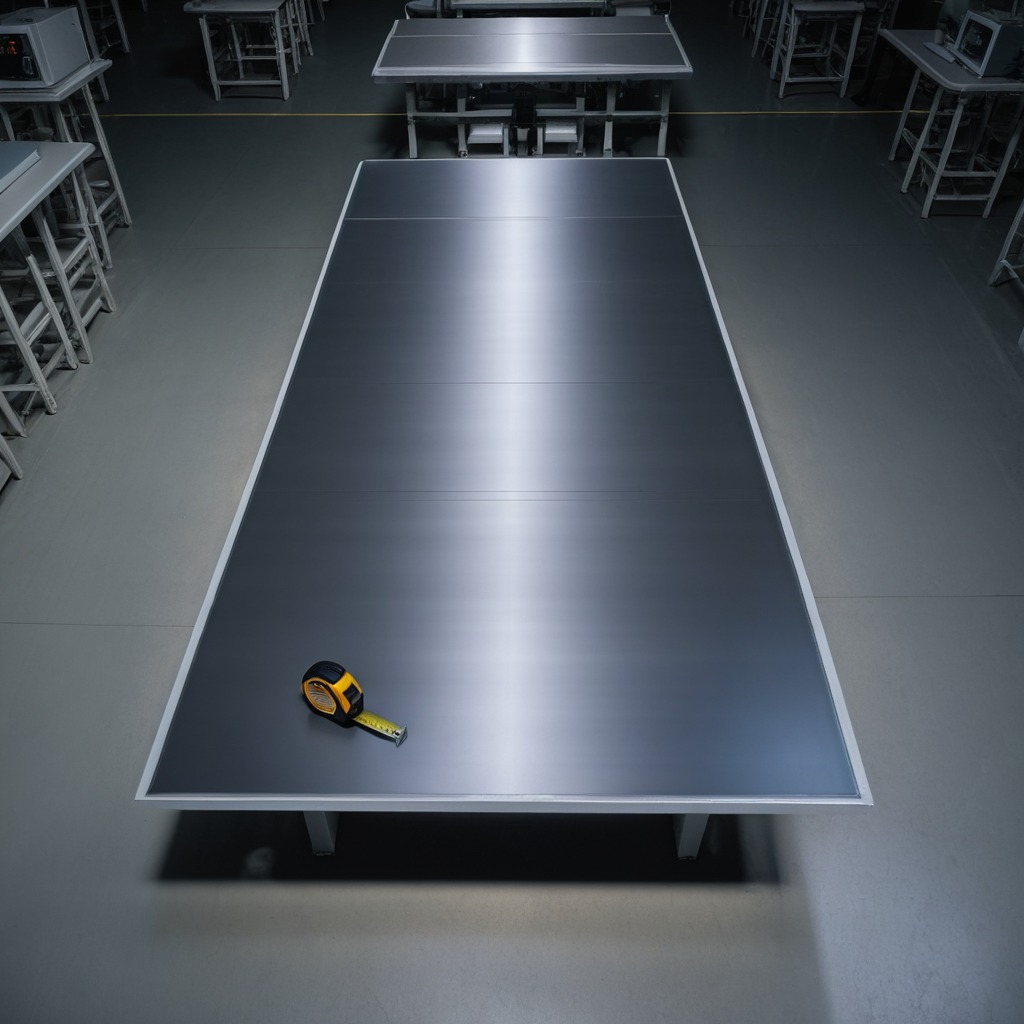
A measuring tape is lying on the clean empty table in the basement in the evening.